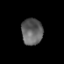
Tissue: prostate
Cell type: T cells
Senescence score: 0.3211
Nuclear area (px): 547
Mean DAPI intensity: 97.697